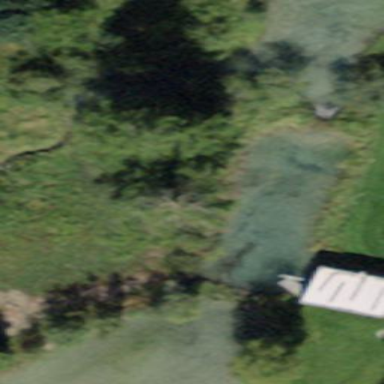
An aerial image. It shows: Water hazard in golf course. The hazard is natural water feature.